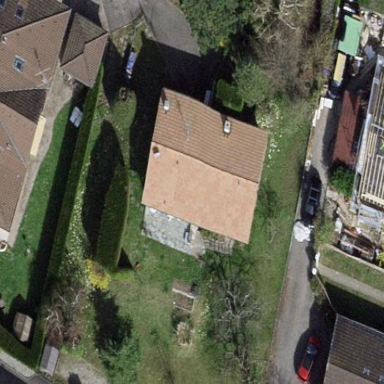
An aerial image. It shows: Garden enclosed by fence.